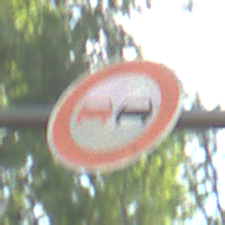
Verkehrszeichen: Ueberholverbot
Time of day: MorningAfternoon
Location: Outdoor (Urban)
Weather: PartlyCloudy
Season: NotSpecified
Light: Natural